Question: On a web page, I want to show a list of albums and next to each album name i want to show a stacked list of pictures on top of each other. What is the best way to dynamically take a list of pictures and have them stacked on top of each other
Here is an example:

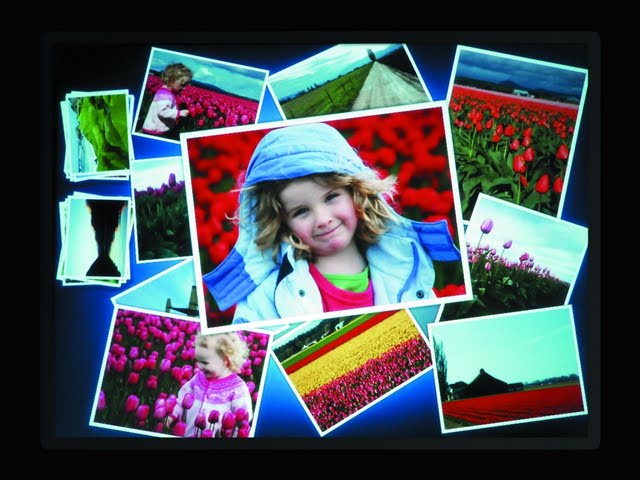
Answer: Why not just build one? it wouldn't be hard. Here is a small rotate prototype i've worked up (took maybe 5 minutes to write)
'''
Element.prototype.rotate = function(d) {
var s = "rotate(" + d + "deg)";
if (this.style) { // regular DOM Object
this.style.MozTransform = s;
this.style.WebkitTransform = s;
this.style.OTransform = s;
this.style.transform = s;
}
this.setAttribute("rotation", d);
};
'''
then you can use to it rotate a list of images.. <URL>
<URL>
<URL>
---
Looks like the OP wants
How is this for ?

Or <URL>